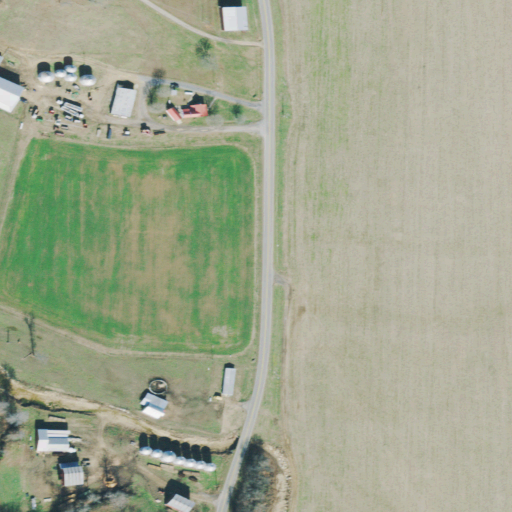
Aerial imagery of valley in Tennessee named Cheatam Hollow containing cultivated crops, pasture, low intensity development, medium intensity development, open development, deciduous forest, and shrub